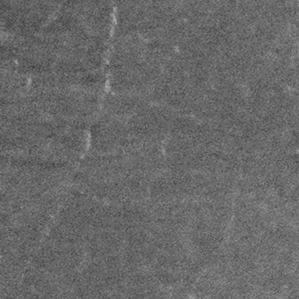
Label: frost